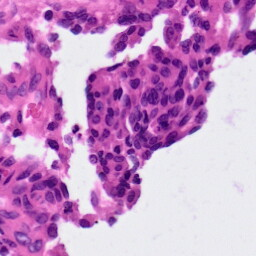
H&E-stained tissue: Ovarian